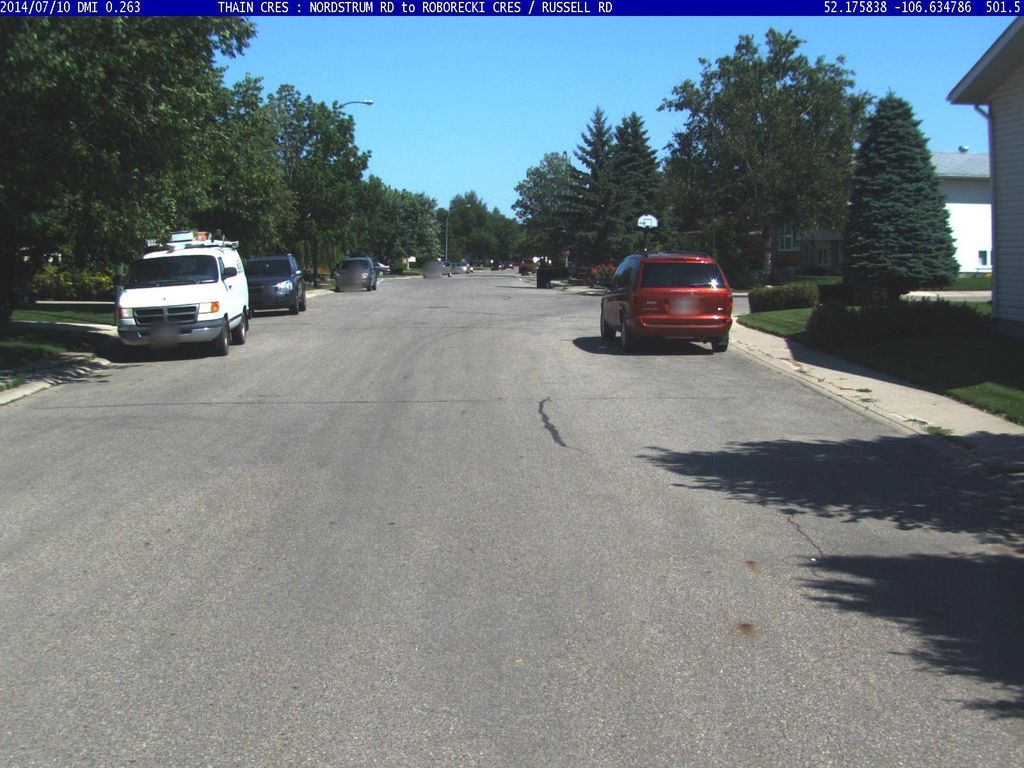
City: saskatoon